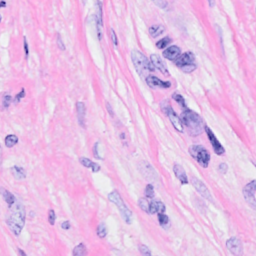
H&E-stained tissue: Breast